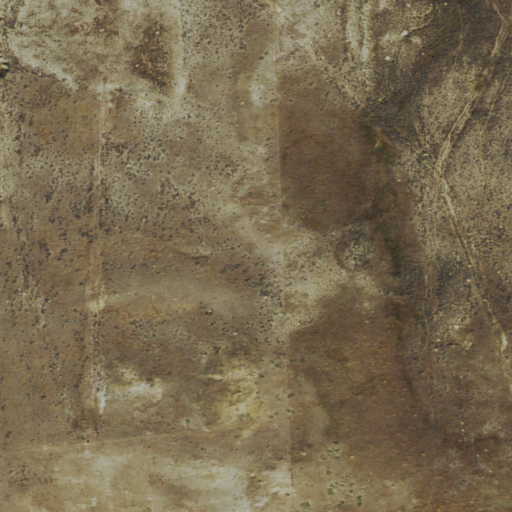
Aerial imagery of valley in Wyoming named Ormsby Draw containing shrub and grassland